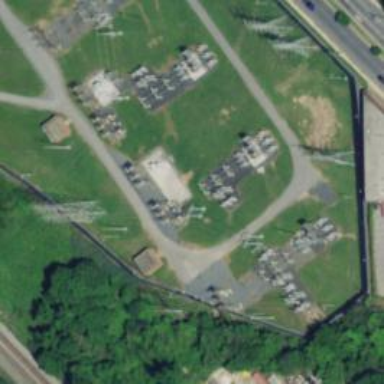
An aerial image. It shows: Switch used for power control.